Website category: university
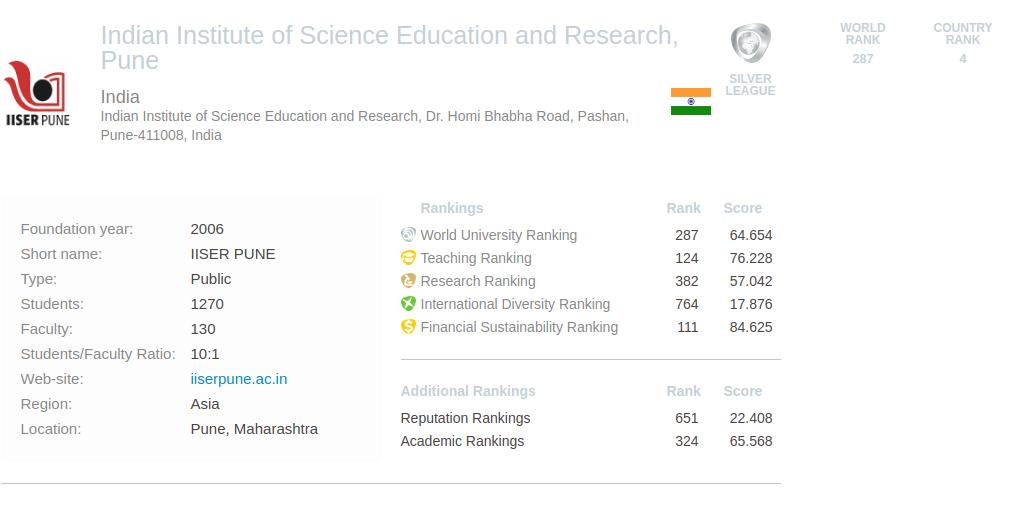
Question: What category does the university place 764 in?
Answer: International Diversity Ranking

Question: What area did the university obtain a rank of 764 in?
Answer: International Diversity Ranking

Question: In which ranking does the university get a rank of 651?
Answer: Reputation Rankings

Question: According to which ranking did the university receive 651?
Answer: Reputation Rankings

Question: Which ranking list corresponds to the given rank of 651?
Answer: Reputation Rankings

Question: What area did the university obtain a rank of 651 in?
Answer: Reputation Rankings

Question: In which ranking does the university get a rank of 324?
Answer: Academic Rankings

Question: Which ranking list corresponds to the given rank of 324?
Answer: Academic Rankings

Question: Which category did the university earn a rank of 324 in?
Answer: Academic Rankings

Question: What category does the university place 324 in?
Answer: Academic Rankings

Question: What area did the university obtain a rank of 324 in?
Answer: Academic Rankings

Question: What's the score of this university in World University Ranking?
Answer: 64.654

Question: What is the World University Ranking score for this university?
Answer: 64.654

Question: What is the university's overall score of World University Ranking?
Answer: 64.654

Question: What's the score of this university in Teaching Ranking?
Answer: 76.228

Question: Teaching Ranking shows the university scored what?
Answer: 76.228

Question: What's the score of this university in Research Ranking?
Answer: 57.042

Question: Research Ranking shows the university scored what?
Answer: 57.042

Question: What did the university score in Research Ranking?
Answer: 57.042

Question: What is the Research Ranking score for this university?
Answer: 57.042

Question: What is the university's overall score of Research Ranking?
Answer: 57.042

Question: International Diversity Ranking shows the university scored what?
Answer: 17.876

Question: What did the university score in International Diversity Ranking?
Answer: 17.876

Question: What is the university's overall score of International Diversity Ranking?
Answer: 17.876

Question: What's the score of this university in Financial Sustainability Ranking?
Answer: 84.625

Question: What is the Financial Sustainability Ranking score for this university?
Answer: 84.625

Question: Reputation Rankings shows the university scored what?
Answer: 22.408

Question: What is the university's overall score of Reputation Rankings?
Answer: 22.408

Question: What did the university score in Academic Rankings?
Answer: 65.568

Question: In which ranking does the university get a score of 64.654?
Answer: World University Ranking

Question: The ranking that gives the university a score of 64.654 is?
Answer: World University Ranking

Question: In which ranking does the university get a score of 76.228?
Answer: Teaching Ranking

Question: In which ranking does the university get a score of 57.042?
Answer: Research Ranking

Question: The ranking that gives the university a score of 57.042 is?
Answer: Research Ranking

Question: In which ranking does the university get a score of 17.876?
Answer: International Diversity Ranking

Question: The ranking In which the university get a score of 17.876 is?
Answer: International Diversity Ranking

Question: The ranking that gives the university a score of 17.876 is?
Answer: International Diversity Ranking

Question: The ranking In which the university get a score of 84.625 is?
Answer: Financial Sustainability Ranking

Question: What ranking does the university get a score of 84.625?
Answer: Financial Sustainability Ranking

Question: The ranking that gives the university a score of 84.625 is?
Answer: Financial Sustainability Ranking

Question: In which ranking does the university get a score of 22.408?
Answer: Reputation Rankings

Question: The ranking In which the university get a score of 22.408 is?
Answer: Reputation Rankings

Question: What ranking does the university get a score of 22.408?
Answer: Reputation Rankings

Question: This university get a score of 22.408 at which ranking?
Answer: Reputation Rankings

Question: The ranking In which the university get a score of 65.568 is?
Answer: Academic Rankings